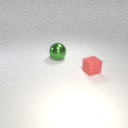
small red rubber cube to the right of large green metal sphere